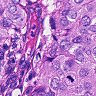
Metastatic tissue present: yes